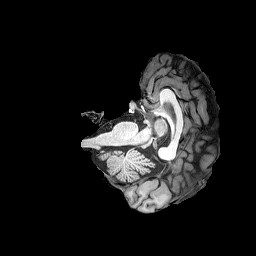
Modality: T1w
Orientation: axial
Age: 34
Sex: female
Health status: healthy